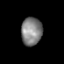
Tissue: prostate
Cell type: Epithelial cells
Senescence score: 0.2842
Nuclear area (px): 568
Mean DAPI intensity: 130.754